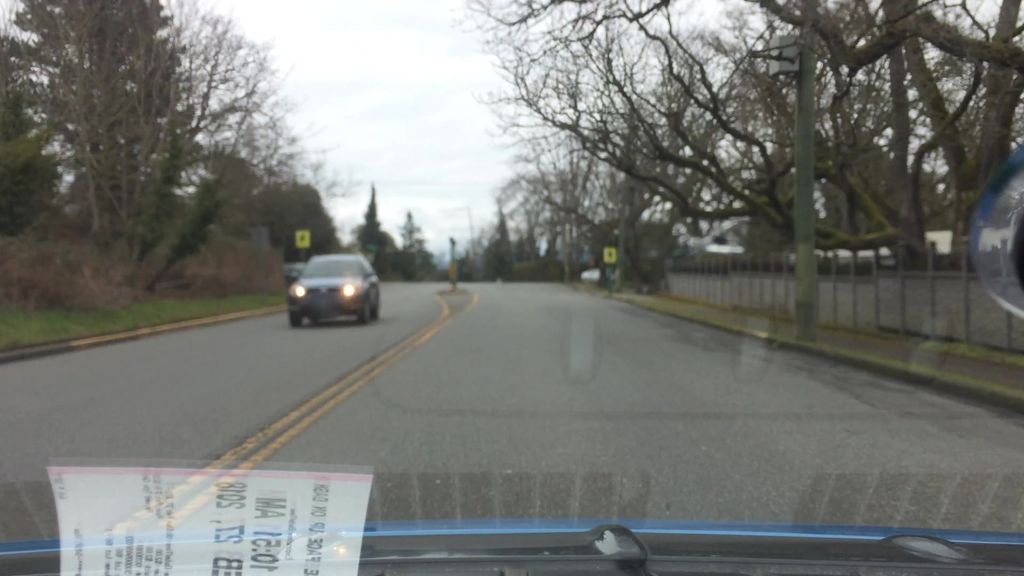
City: victoria